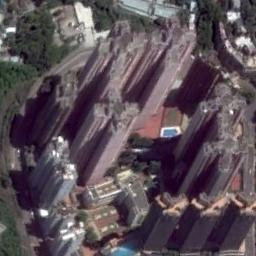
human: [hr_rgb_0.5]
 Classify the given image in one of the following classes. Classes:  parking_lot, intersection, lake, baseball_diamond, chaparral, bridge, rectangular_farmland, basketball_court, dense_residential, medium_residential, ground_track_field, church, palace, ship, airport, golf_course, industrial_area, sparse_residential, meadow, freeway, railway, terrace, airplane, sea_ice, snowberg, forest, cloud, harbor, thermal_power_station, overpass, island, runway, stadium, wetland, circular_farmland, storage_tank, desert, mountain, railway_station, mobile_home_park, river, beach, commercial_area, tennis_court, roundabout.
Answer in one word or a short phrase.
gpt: commercial_area